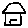
Label: house